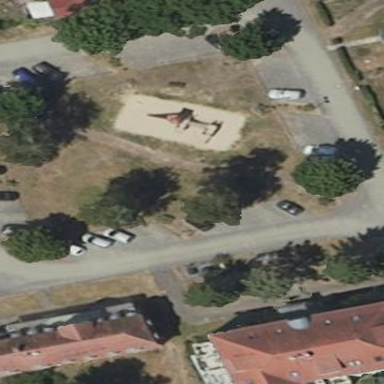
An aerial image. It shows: Playground area for leisure activities on the land.